Interaction volume radius: 5 \u00c5
Interaction volume height: 40 \u00c5
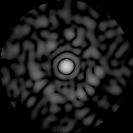
Disorder parameter: 0.8369